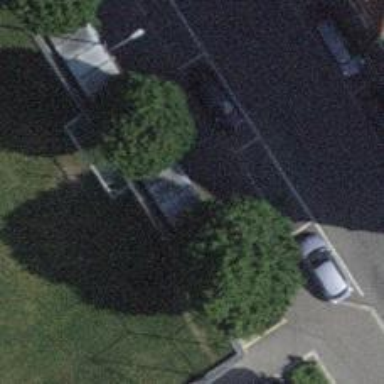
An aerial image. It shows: Motorcycle parking area.